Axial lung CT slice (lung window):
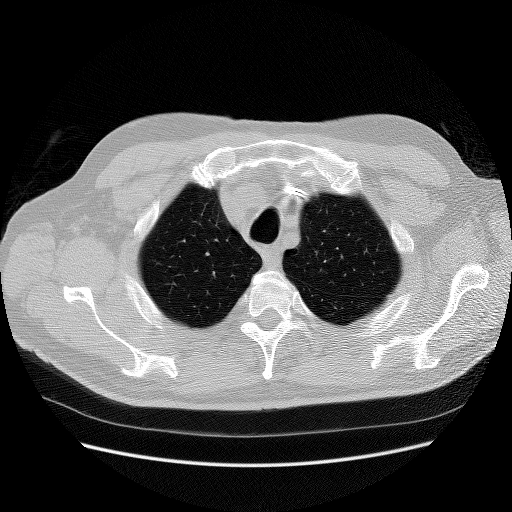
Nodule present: no